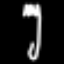
Label: fork